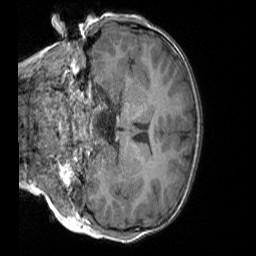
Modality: T1w
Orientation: coronal
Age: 7
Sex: male
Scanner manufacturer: siemens
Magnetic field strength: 3 T
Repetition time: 1.65 s
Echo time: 0.00203 s